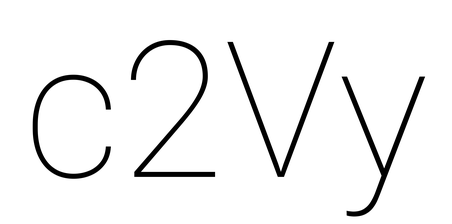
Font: Roboto_Thin